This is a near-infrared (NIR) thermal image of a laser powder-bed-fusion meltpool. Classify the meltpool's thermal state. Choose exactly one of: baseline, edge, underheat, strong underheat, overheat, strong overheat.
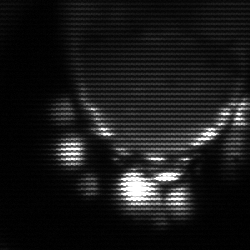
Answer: baseline